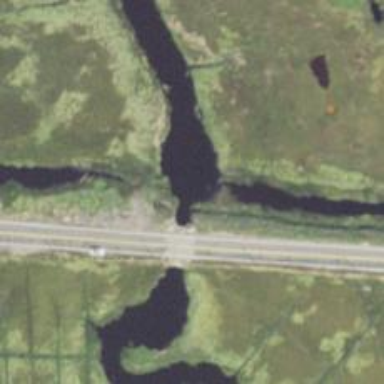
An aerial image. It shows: Culvert tunnel crossing creek.